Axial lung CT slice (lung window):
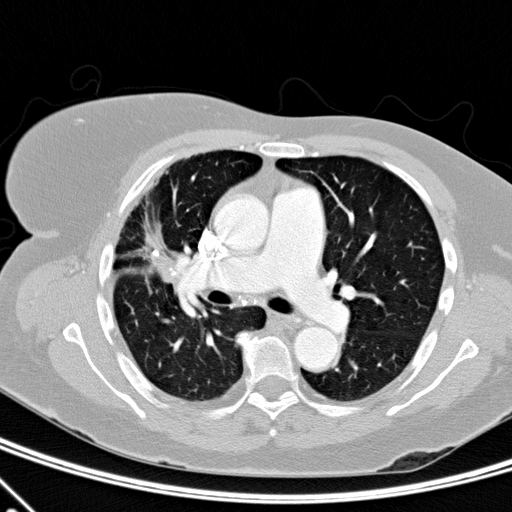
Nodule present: no